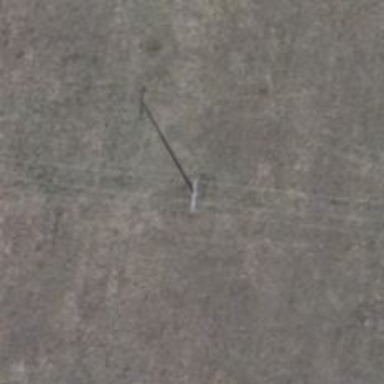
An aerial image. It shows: Minor power line.